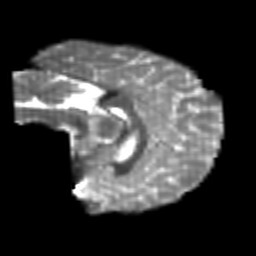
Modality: T2w
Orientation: sagittal
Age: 24
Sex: female
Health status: healthy
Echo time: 0.074 s